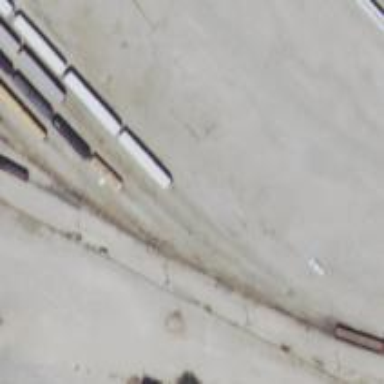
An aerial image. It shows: Rail spur service.